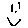
Label: smiley face